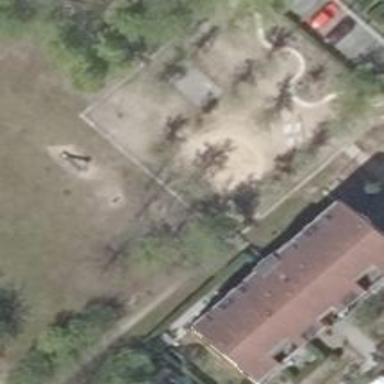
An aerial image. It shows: Playground area for leisure land.